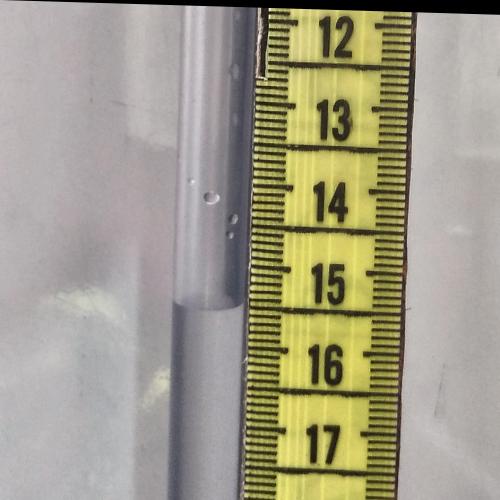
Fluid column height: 15.5 cm